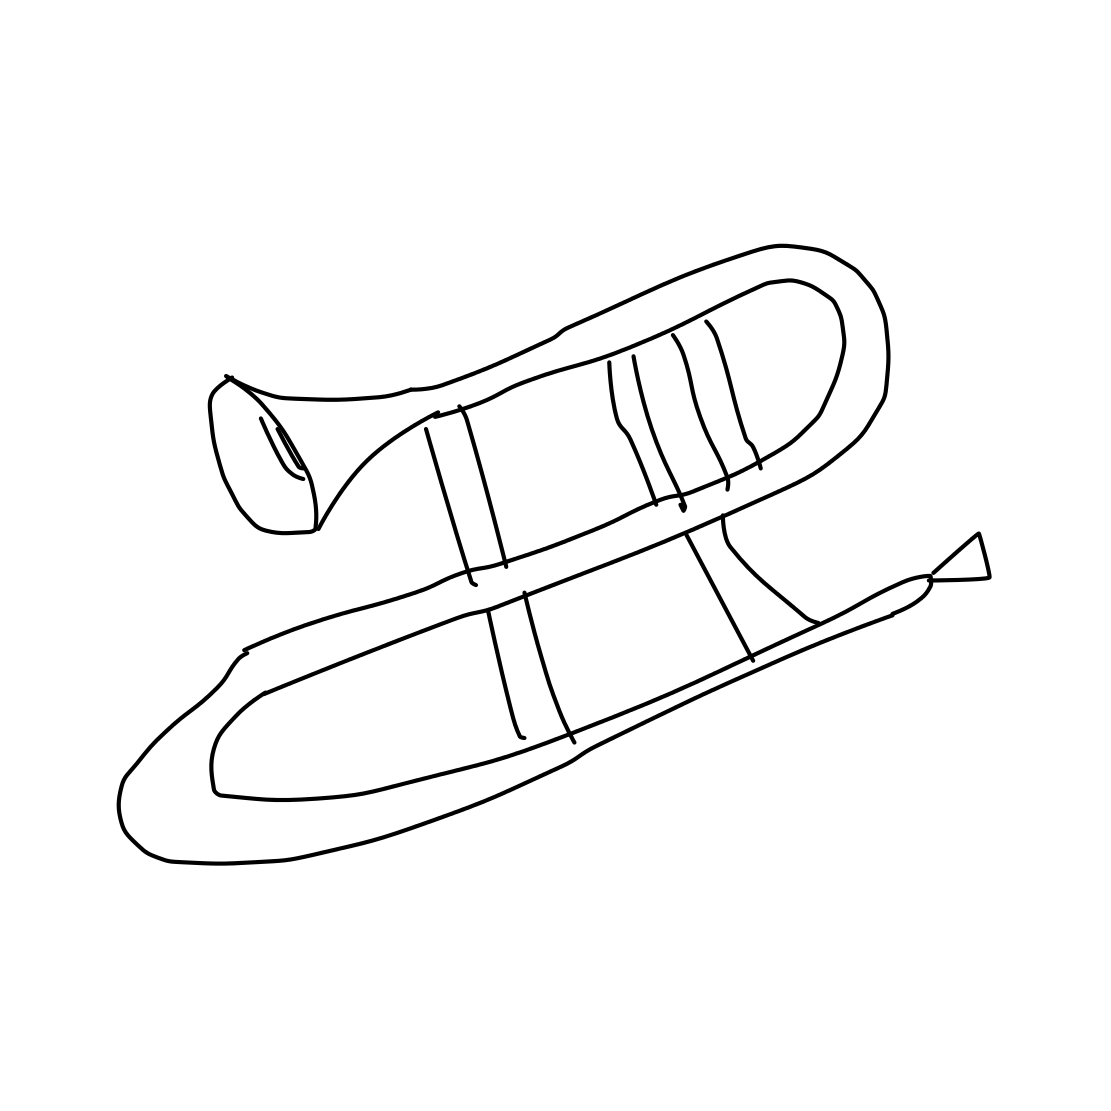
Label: trombone